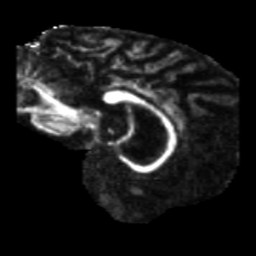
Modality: FA
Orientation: sagittal
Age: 55
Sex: male
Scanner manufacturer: siemens
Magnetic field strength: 3 T
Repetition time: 5.25 s
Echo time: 0.08 s